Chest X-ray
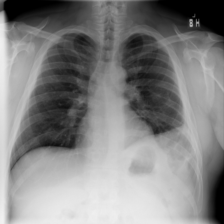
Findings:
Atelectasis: negative
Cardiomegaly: negative
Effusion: negative
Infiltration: negative
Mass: negative
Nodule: negative
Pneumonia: negative
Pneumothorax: negative
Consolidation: negative
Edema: negative
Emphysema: negative
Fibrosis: negative
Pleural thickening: negative
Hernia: negative